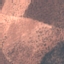
Land use / land cover: PermanentCrop